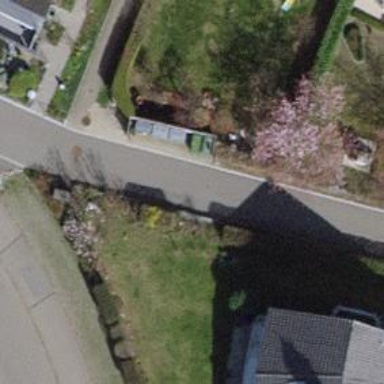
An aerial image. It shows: Hedge acting as barrier.